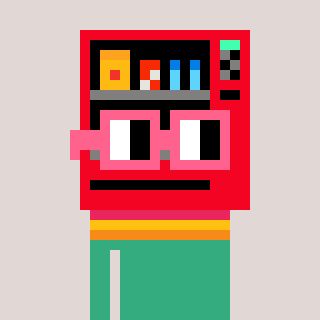
a pixel art character with square pink glasses, a vending machine-shaped head and a teal-colored body on a warm background